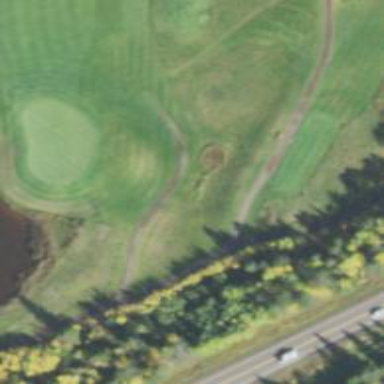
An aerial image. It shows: Path used for both walking and golf.